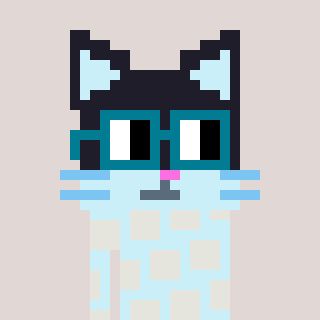
a pixel art character with square dark green glasses, a cat-shaped head and a cold-colored body on a warm background